Interaction volume radius: 5 \u00c5
Interaction volume height: 20 \u00c5
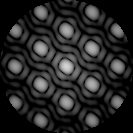
Disorder parameter: 0.0261